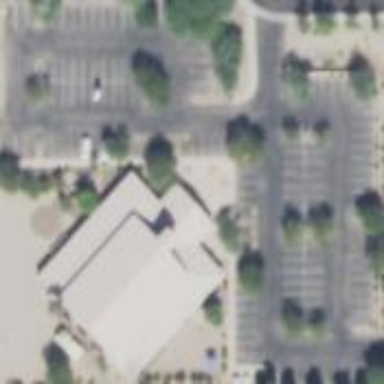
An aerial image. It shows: Parking area with asphalt surface.